Interaction volume radius: 5 \u00c5
Interaction volume height: 30 \u00c5
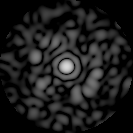
Disorder parameter: 0.8492